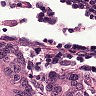
Metastatic tissue present: yes